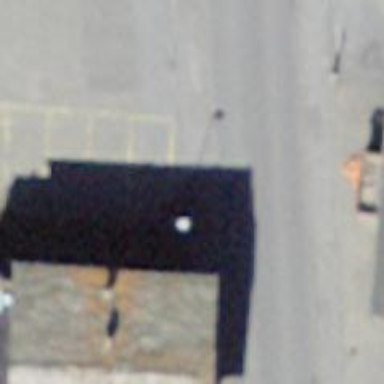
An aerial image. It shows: Bus stop with platform for public transport.